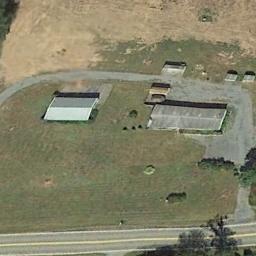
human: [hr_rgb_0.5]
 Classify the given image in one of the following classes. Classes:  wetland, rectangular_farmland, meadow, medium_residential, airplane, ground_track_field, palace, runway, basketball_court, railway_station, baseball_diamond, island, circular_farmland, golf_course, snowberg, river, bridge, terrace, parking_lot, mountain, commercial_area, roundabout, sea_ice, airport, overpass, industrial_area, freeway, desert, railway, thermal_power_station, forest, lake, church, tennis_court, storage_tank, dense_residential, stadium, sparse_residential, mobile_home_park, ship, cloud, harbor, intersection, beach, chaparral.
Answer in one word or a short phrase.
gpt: sparse_residential